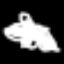
Label: The Eiffel Tower